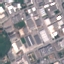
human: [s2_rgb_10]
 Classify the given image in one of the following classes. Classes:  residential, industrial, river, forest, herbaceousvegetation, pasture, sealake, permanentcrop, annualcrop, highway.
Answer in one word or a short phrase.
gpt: Industrial